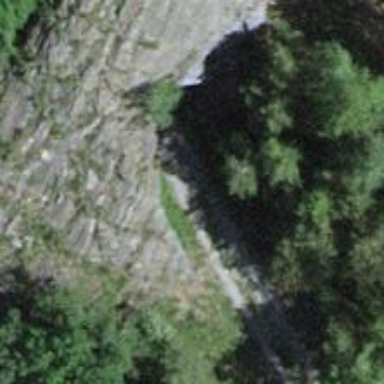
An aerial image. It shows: Abandoned railway tunnel along path.